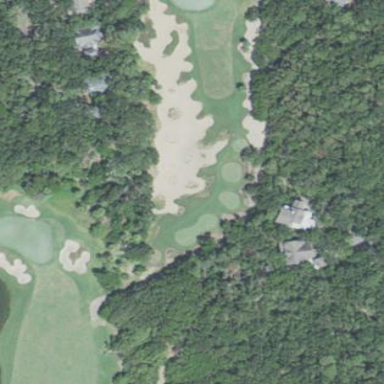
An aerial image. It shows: Golf bunker filled with natural sand.